Question: Today i started teaching my self how to create a wpf application (finally)
So i am starting to get used to it but i have hit a bit of a snag with styling a listview.
In this top picture you can see it working perfectly (no border around the selection)

However in the second picture you can see a small border around the selection.. It seems this only happens when i use the keyboard to go to the next item in the list.
Is there something i am missing in the styles so i can get rid of this border?
Code: (remember i only started learning today so it is probably messy)
Listview Styles
'''
<Style TargetType="{x:Type ListView}">
<Setter Property="BorderThickness" Value="0" />
<Style.Triggers>
<Trigger Property="IsMouseOver" Value="True">
<Setter Property="BorderThickness" Value="0" />
</Trigger>
<Trigger Property="IsSelected" Value="True">
<Setter Property="BorderThickness" Value="0" />
</Trigger>
</Style.Triggers>
</Style>
<Style TargetType="{x:Type ListViewItem}">
<Setter Property="BorderThickness" Value="0" />
<Setter Property="Foreground" Value="#4b0037" />
<Setter Property="Template">
<Setter.Value>
<ControlTemplate TargetType="{x:Type ListViewItem}">
<Border
BorderBrush="Transparent"
BorderThickness="0"
Background="{TemplateBinding Background}">
<GridViewRowPresenter HorizontalAlignment="Stretch" VerticalAlignment="{TemplateBinding VerticalContentAlignment}" Width="Auto" Margin="0" Content="{TemplateBinding Content}"/>
</Border>
</ControlTemplate>
</Setter.Value>
</Setter>
<Style.Triggers>
<Trigger Property="IsMouseOver" Value="True">
<Setter Property="Background">
<Setter.Value>
<ImageBrush ImageSource="images/selection.png"/>
</Setter.Value>
</Setter>
<Setter Property="BorderThickness" Value="0" />
</Trigger>
<Trigger Property="IsSelected" Value="True">
<Setter Property="Background">
<Setter.Value>
<ImageBrush ImageSource="images/selection.png"/>
</Setter.Value>
</Setter>
<Setter Property="BorderThickness" Value="0" />
<Setter Property="Foreground" Value="#FFFFFF" />
</Trigger>
</Style.Triggers>
</Style>
'''
Listview XAML
'''
<ListView Background="transparent" Margin="10 10 10 10" x:Name="Mylist" HorizontalAlignment="Stretch" VerticalContentAlignment="center" VerticalAlignment="Stretch" BorderBrush="Transparent">
<ListView.View>
<GridView>
<GridViewColumn Header="img" Width="150" DisplayMemberBinding="{Binding img}" />
<GridViewColumn Header="name" Width="150" DisplayMemberBinding="{Binding name}" />
<GridViewColumn Header="path" Width="150" DisplayMemberBinding="{Binding path}" />
</GridView>
</ListView.View>
</ListView>
'''
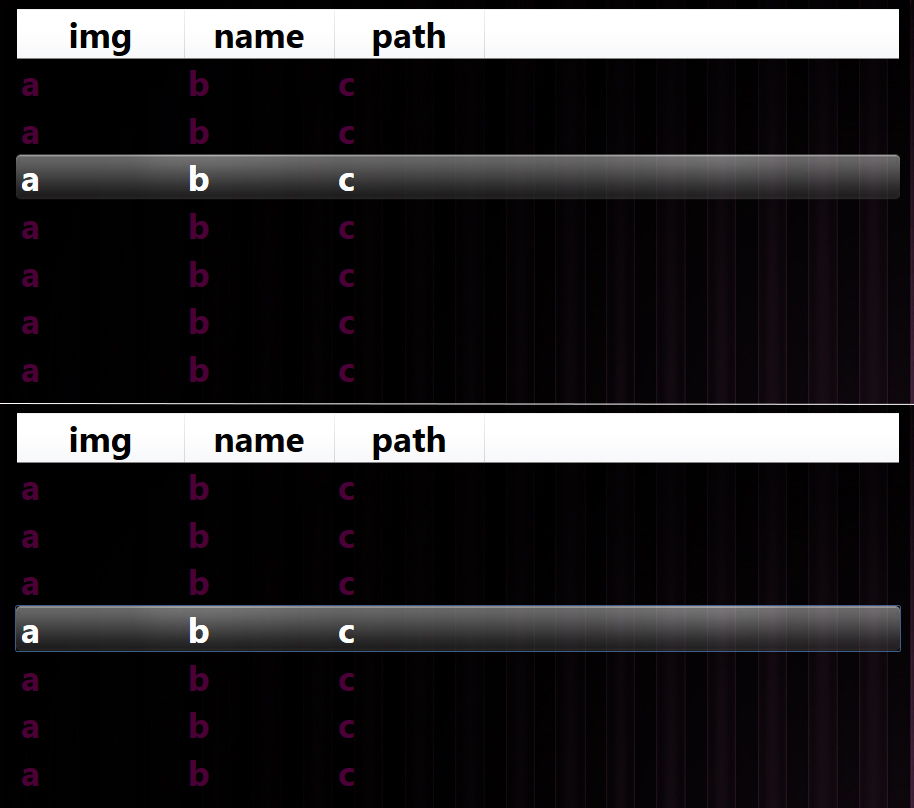
Answer: Sorry, this would be easier if I had a grid view working somewhere.
My second idea is this: 'ListViewItem's have a 'FocusVisualStyle'. You can set it like this in your style:
'''
<Setter Property="ListViewItem.FocusVisualStyle" Value="{DynamicResource ListViewItemFocusVisualStyle}" />
'''
(Or you set it to 'null' as it is done here: <URL>
The style could look like this:
'''
<Style.Resources>
<Style x:Key="ListViewItemFocusVisualStyle">
<Setter Property="Control.Template">
<Setter.Value>
<ControlTemplate>
<Rectangle Margin="4, 1" StrokeThickness="1"
Stroke="{DynamicResource {x:Static SystemColors.ControlTextBrushKey}}"
StrokeDashArray="1 2"
SnapsToDevicePixels="True" />
</ControlTemplate>
</Setter.Value>
</Setter>
</Style>
</Style.Resources>
'''